Question: I have a spring project name: SpringExample
the Directory Structure:

the locale.xml for the spring :
'''
<bean id="customerService" class="com.mkyong.customer.services.CustomerService" />
<bean id="messageSource"
class="org.springframework.context.support.ResourceBundleMessageSource">
<property name="basename">
<value>\SpringExample\conf\messages</value>
</property>
</bean>
'''
the code for CustomerService:
'''
package com.mkyong.customer.services;
public class CustomerService implements MessageSourceAware
{
private MessageSource messageSource;
public void setMessageSource(MessageSource messageSource) {
this.messageSource = messageSource;
}
public void printMessage(){
String name = messageSource.getMessage("customer.name",
new Object[] { 28, "http://www.mkyong.com" }, Locale.US);
System.out.println("Customer name (English) : " + name);
}
'''
the code for the app class (the main class):
'''
package com.mkyong.common;
import java.util.Locale;
import org.springframework.context.ApplicationContext;
import org.springframework.context.support.ClassPathXmlApplicationContext;
import com.mkyong.customer.services.CustomerService;
public class App {
public static void main(String[] args) {
ApplicationContext context = new ClassPathXmlApplicationContext(
new String[] { "locale.xml" });
// get the message resource inside context
String name = context.getMessage("customer.name", new Object[] { 28,
"http://www.mkyong.com" }, Locale.US);
System.out.println("Customer name (English) : " + name);
// get the message resource inside the bean
CustomerService cust = (CustomerService) context
.getBean("customerService");
cust.printMessage();
}
}
'''
But it fails to bundle the proprtie file, because it isn't in the package.
i get the exception:
> WARNING: ResourceBundle [\SpringExample\conf?\messages] not found for
MessageSource: Can't find bundle for base name
\SpringExample\conf?\messages, locale en_US
how can i get it to bundle with external folder resource like in my example?
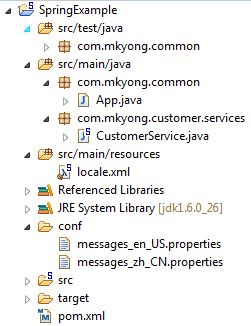
Answer: Make the 'conf' directory a maven resource directory (maven build helper plugin) or move the files from 'conf' to 'src\main
esources'. Then modify the 'ResourceBundleMessageSource' to load the messages form classpath root, because 'src\main
esources' correspond to the classpath root.
'''
<bean id="messageSource"
class="org.springframework.context.support.ResourceBundleMessageSource">
<property name="basename">
<value>messages</value>
</property>
</bean>
'''
'ReloadableResourceBundleMessageSource''ResourceBundleMessageSource''classpath:''basename''classpath:messages'